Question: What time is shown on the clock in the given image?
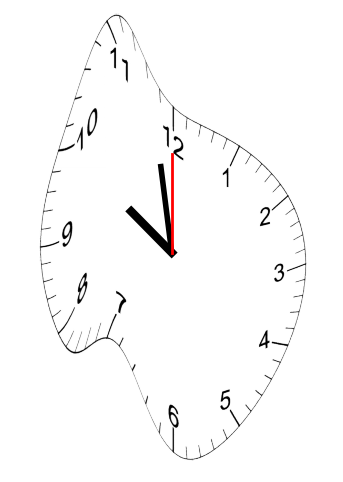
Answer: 09:58:00